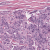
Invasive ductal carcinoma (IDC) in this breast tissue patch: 1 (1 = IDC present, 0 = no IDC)